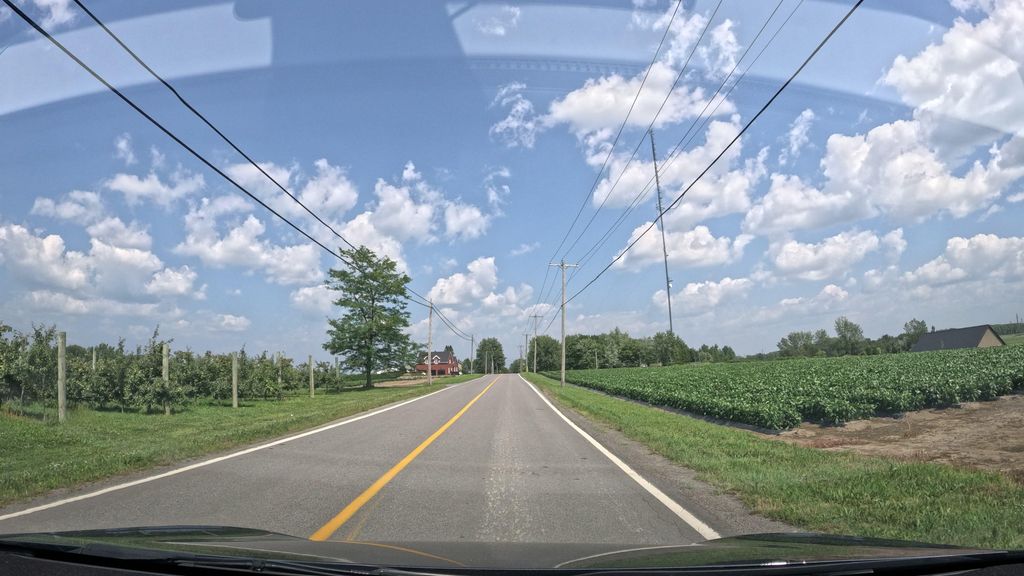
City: montreal